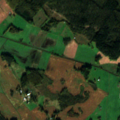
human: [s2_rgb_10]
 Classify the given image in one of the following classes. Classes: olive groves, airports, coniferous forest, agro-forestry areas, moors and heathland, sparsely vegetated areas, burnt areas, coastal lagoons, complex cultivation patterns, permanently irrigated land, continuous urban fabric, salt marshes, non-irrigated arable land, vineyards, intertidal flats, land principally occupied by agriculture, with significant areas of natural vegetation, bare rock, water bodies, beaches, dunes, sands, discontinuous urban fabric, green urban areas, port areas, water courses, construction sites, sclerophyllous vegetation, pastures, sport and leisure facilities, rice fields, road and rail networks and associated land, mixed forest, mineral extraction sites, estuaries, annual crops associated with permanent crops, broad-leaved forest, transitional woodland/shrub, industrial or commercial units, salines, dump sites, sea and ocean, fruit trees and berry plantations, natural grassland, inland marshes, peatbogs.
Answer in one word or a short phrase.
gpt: non-irrigated arable land, land principally occupied by agriculture, with significant areas of natural vegetation, coniferous forest, mixed forest